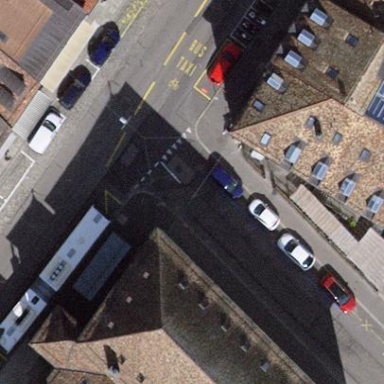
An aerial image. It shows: Parking area with surface.